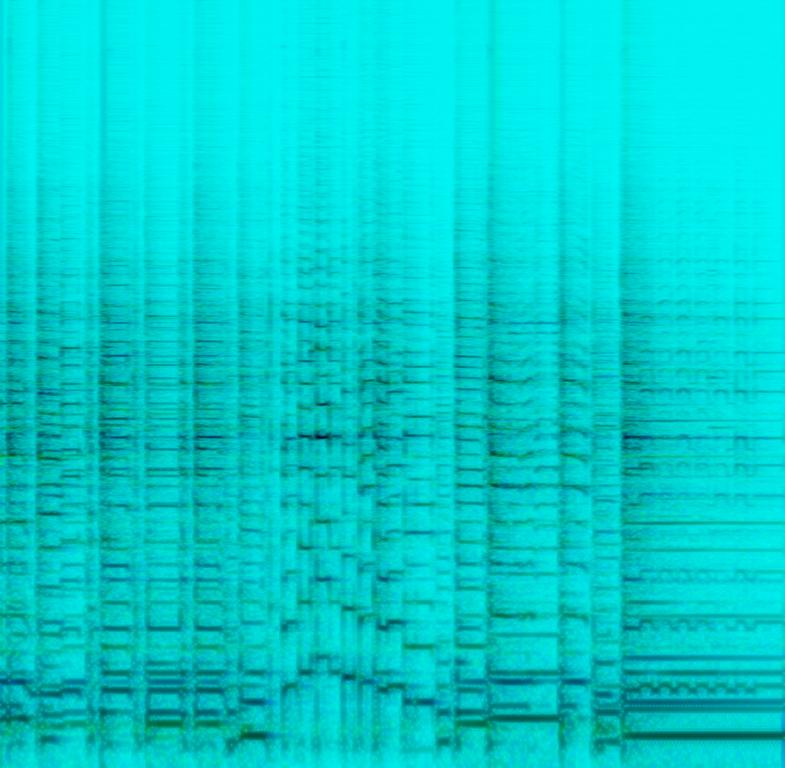
Someone is playing a clean e-guitar chord and then a male voice starts to talk. This is an amateur recording.